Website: bh-photo
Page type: customer-info-address
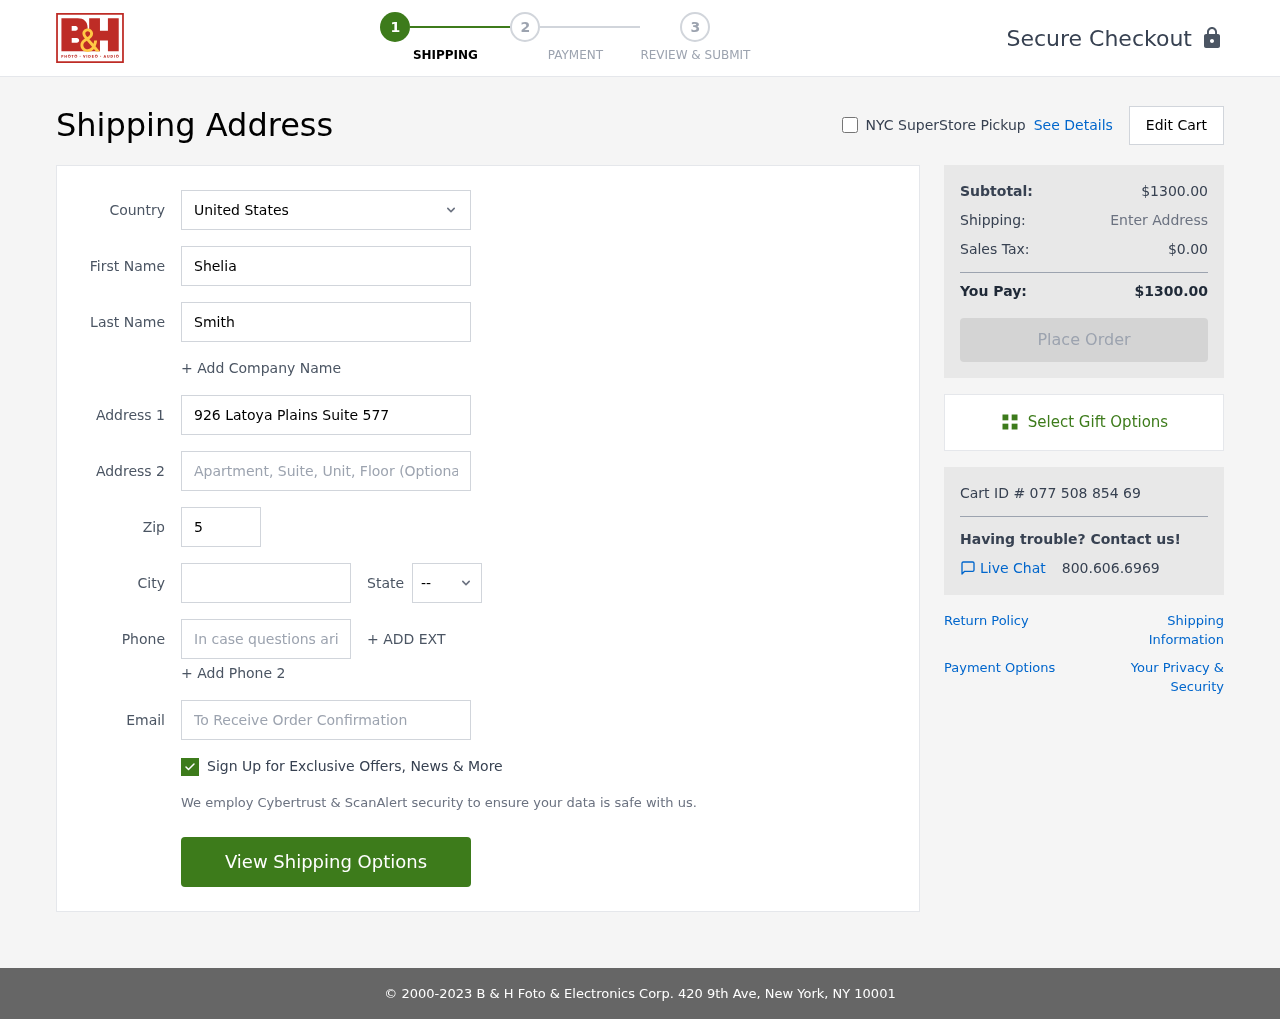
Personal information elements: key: PII_CITY
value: North Jamesfurt
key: PII_COUNTRY
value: United States
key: PII_EMAIL
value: shelia_smith@hotmail.com
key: PII_FIRSTNAME
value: Shelia
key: PII_LASTNAME
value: Smith
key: PII_PHONE
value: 5207997561
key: PII_POSTCODE
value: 53086
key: PII_STATE_ABBR
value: ID
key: PII_STREET
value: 926 Latoya Plains Suite 577
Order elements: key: ORDER_SUBTOTAL
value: $1300.00
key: ORDER_TAX
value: $0.00
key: ORDER_TOTAL
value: $1300.00
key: ORDER_ID
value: Cart ID # 077 508 854 69